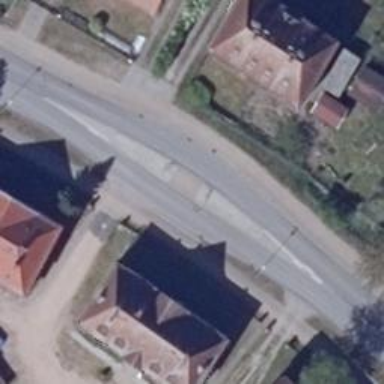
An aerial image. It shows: Unmarked crossing with traffic island.